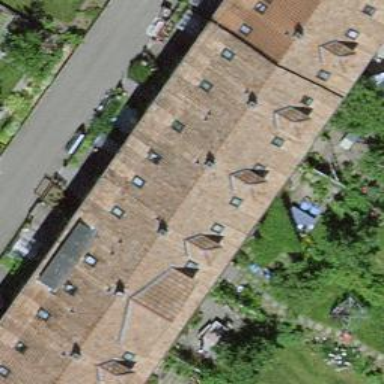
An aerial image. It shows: Residential building with gabled roof made of maroon roof tiles. The roof orientation is across.